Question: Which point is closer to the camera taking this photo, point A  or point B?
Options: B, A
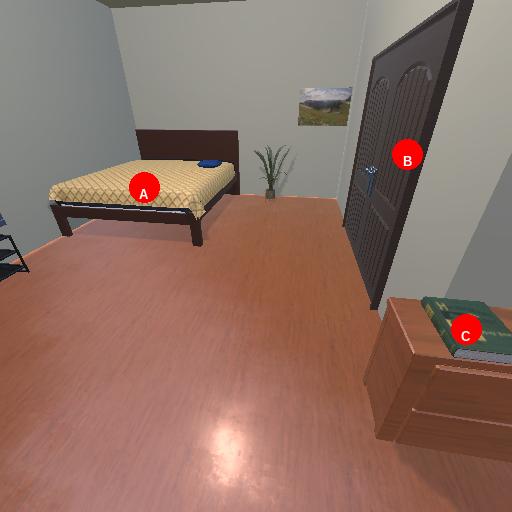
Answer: B